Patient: sex M, age 26
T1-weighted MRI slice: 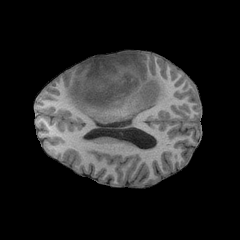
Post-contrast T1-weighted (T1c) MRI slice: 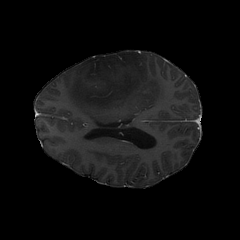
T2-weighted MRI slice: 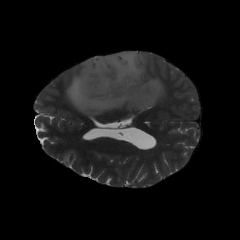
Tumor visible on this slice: yes
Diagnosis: Astrocytoma, IDH-mutant
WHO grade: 3